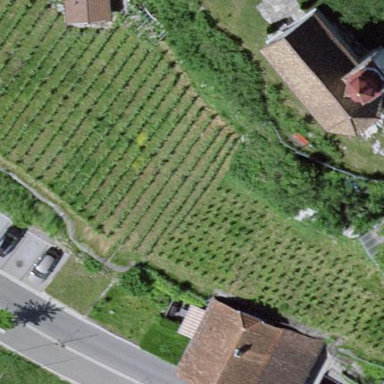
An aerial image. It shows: Vineyard growing grapes.